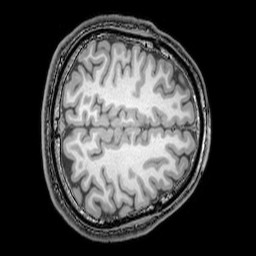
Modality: T1w
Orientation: axial
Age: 22
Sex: male
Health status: healthy
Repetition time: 0.081 s
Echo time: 0.037 s